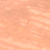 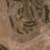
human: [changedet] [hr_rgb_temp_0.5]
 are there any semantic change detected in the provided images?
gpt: Desert left the place to urbanization.